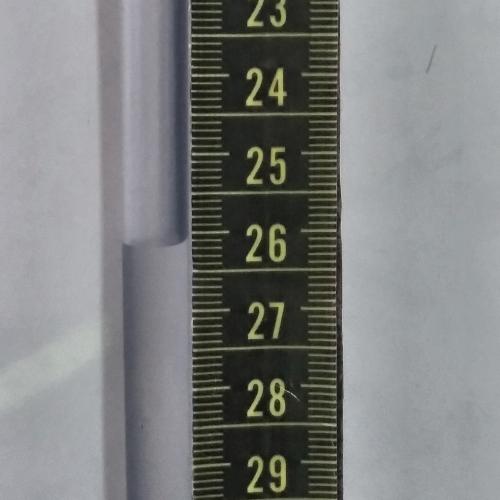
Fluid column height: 26.1 cm